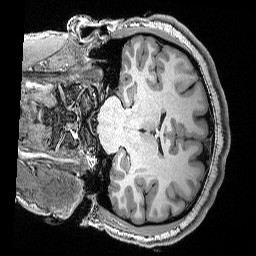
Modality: T1w
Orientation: coronal
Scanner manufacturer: siemens
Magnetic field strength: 3 T
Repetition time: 2.53 s
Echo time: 0.0033 s